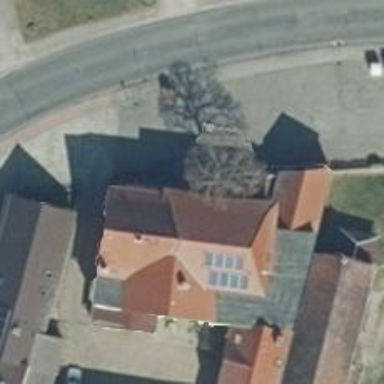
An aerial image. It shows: Pub.